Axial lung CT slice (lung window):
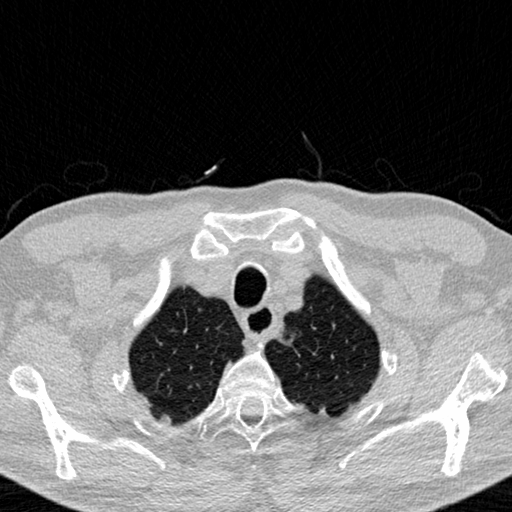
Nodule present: no